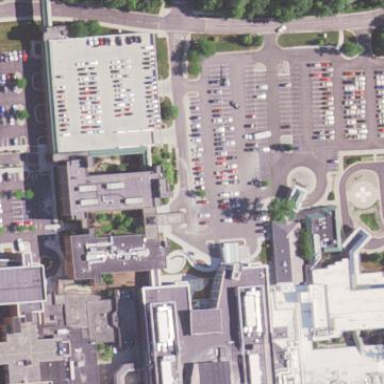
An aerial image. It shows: Hospital building.